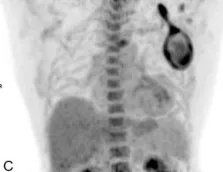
Maximum Intensity Projection (MIP) images showing abnormal increased FDG uptake (SUVMax: 6.7) around the pacing box extending to the proximal lead wire.
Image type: radiology (pet)